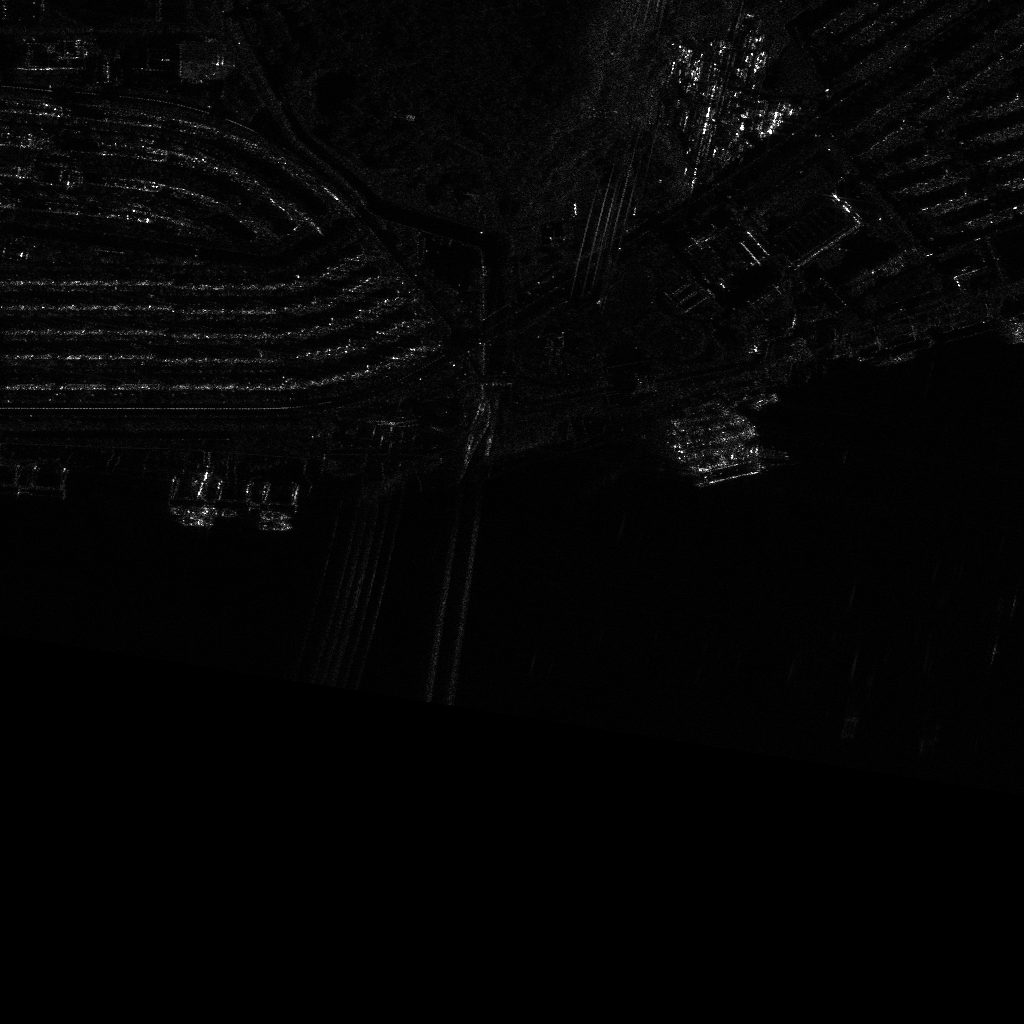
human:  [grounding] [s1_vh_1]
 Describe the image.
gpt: In the satellite image, there is  <ref>4 medium container </ref> <box>[[19, 47, 20, 52, 90], [16, 50, 21, 51, 11], [26, 47, 27, 52, 90], [26, 49, 27, 54, 90]]</box> located at left,  <ref>1 medium container </ref> <box>[[68, 40, 70, 47, 76]]</box> located at center,  <ref>2 medium container </ref> <box>[[70, 41, 71, 49, 75], [70, 42, 71, 50, 72]]</box> located at right.